Question:
'''
<div class="Title">
Raffle <span>BANANZA</span>
</div>
'''
This does not to have a gradient however it would be much preferred.
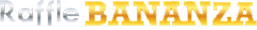
Answer: You could define 'svg''s 'linearGradient's and apply them to the 'text's' 'fill'.

'''
<svg width="275" height="37">
<style>
@import url(http://fonts.googleapis.com/css?family=Slabo+27px);
@import url(http://fonts.googleapis.com/css?family=Shadows+Into+Light);
text {
font-family: 'Slabo 27px', serif;
font-size: 40px;
font-weight: bold;
text-anchor: middle;
fill: url(#g1);
}
text:first-of-type {
font-family: 'Shadows Into Light', cursive;
font-weight: thin;
font-size: 35px;
fill: url(#g2);
white-space: pre;
}
</style>
<linearGradient id="g1" gradientTransform="rotate(90)">
<stop offset="0%" stop-color="#FDCD2D" />
<stop offset="10%" stop-color="#DD881A" />
<stop offset="40%" stop-color="#FCEC76" />
<stop offset="50%" stop-color="#DD881A" />
<stop offset="73%" stop-color="#FCEC76" />
<stop offset="100%" stop-color="#FDCD2D" />
</linearGradient>
<linearGradient id="g2" gradientTransform="rotate(90)">
<stop offset="0%" stop-color="#D2DAE3" />
<stop offset="25%" stop-color="#D2DAE3" />
<stop offset="40%" stop-color="#FFFFFF" />
<stop offset="50%" stop-color="#839198" />
<stop offset="73%" stop-color="#FFFFFF" />
</linearGradient>
<a xlink:href="#">
<text x="50" y="34">Raffle </text><text x="180" y="34">BANANZA</text>
</a>
</svg>
'''